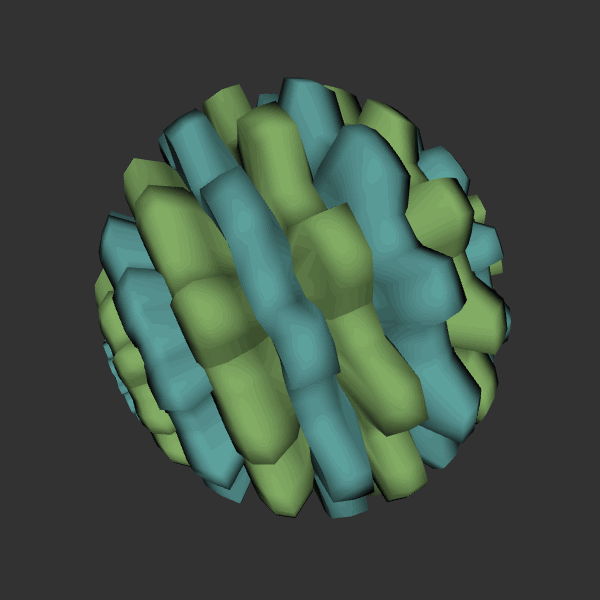
Background: dark